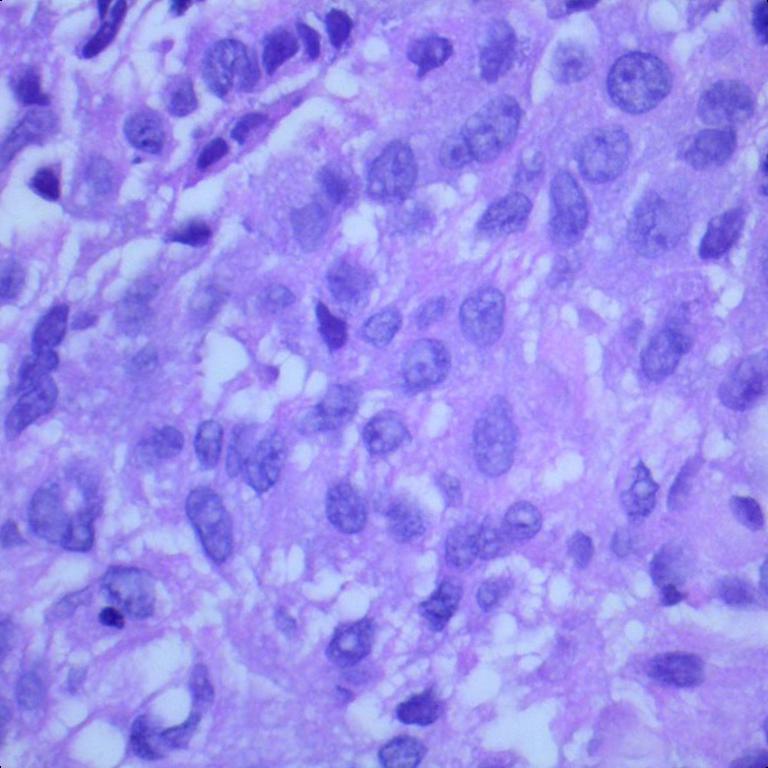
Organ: lung
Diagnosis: squamous carcinomas